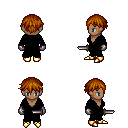
a pixel art fantasy rpg character, female body template, human, dark skin, black robe, teal pants, brunette short bangs hairstyle, metal gloves, gold boots, dagger, four views (front, back, left, right), 2x2 character sprite sheet, small pixel art, hard edges, no anti-aliasing